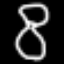
Label: hourglass